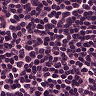
Metastatic tissue present: no